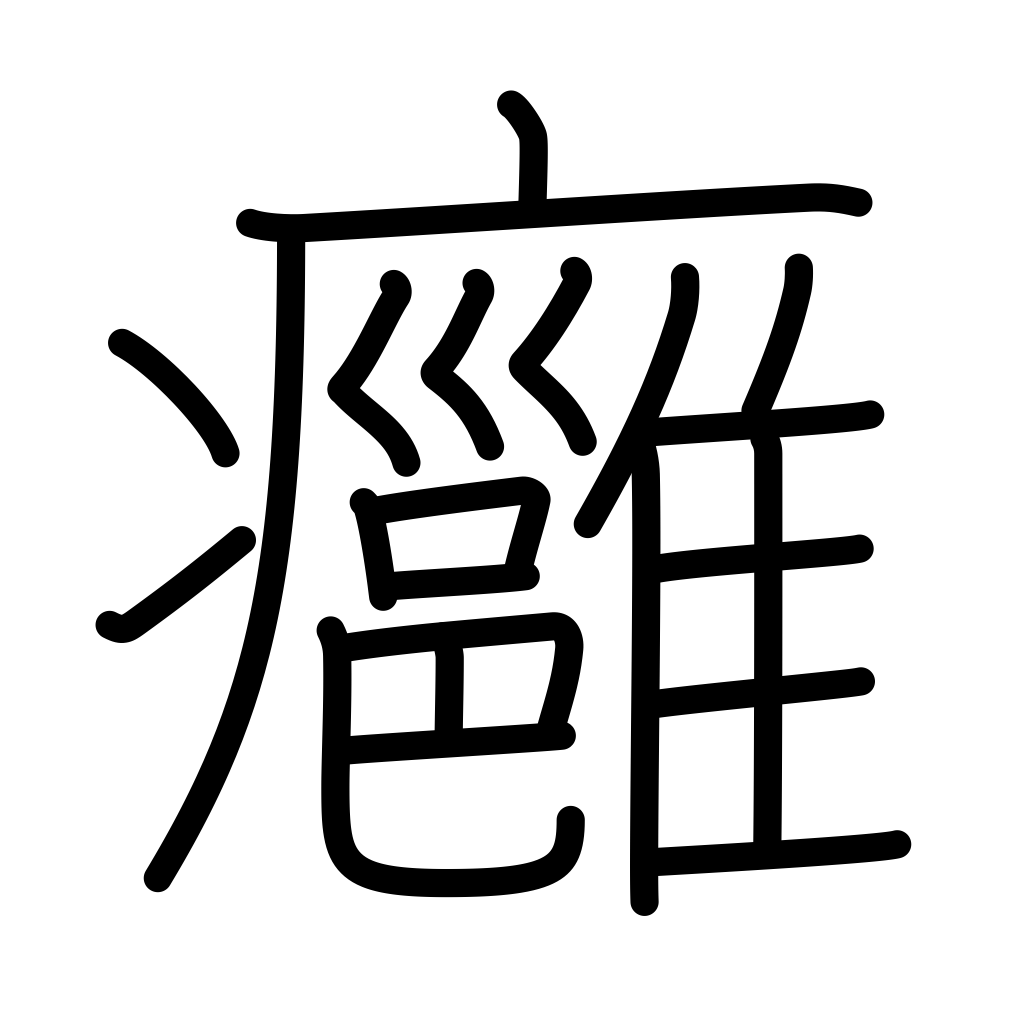
Meaning: boil, carbuncle